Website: macys
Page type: delivery-shipping
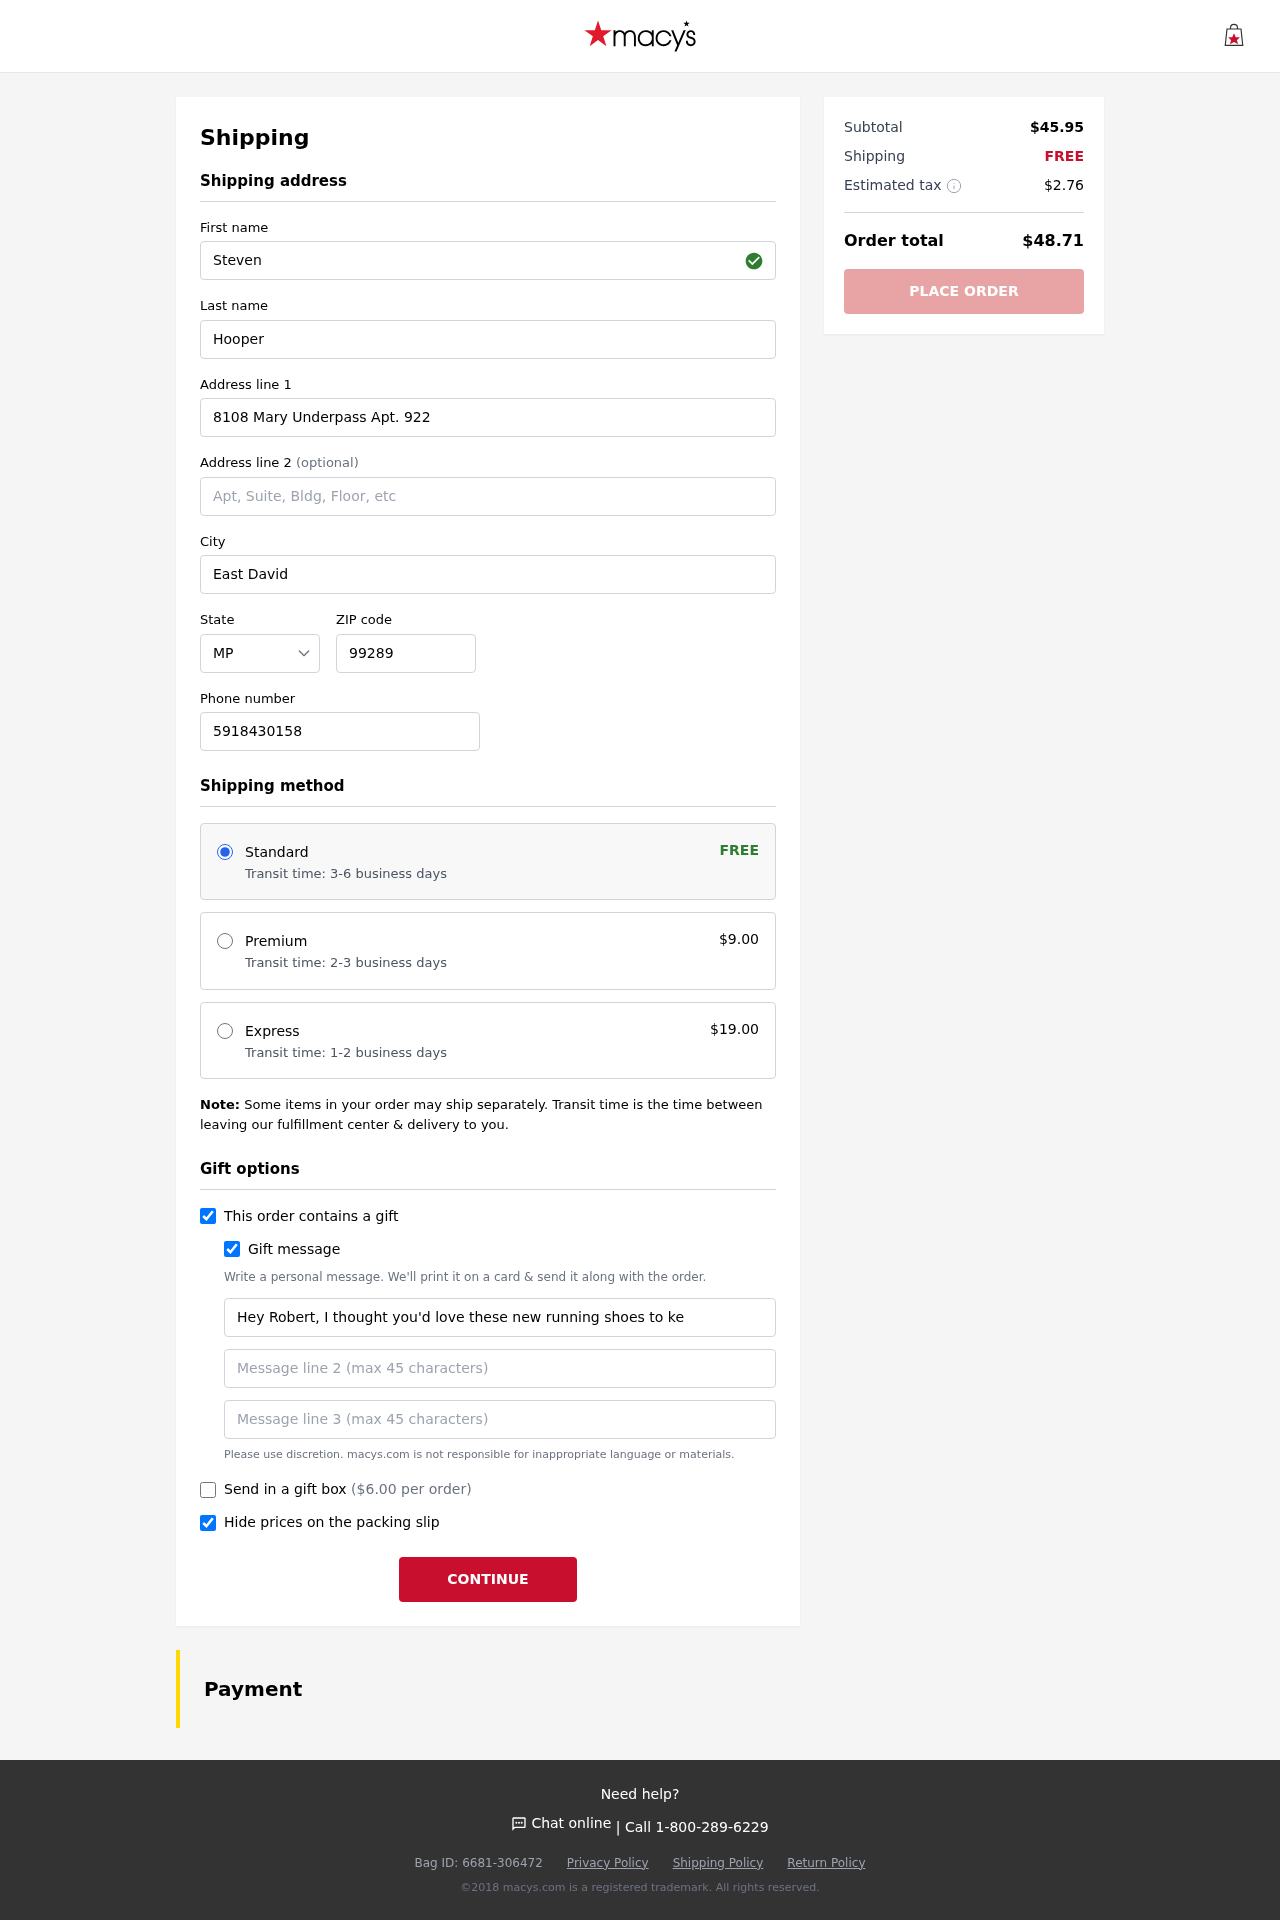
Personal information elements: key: PII_STATE_ABBR
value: MP
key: PII_FIRSTNAME
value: Steven
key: PII_LASTNAME
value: Hooper
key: PII_STREET
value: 8108 Mary Underpass Apt. 922
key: PII_CITY
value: East David
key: PII_POSTCODE
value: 99289
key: PII_PHONE
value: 5918430158
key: PII_GIFT_MESSAGE
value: Hey Robert, I thought you'd love these new running shoes to keep you moving and motivated! I know how much you enjoy hitting the trails, and I can’t wait to see where they take you next. Enjoy every step!  Steven
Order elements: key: ORDER_SHIPPING_STANDARD
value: Transit time: 3-6 business days
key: ORDER_SHIPPING_COST
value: FREE
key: ORDER_SHIPPING_PREMIUM
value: Transit time: 2-3 business days
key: ORDER_SHIPPING_PREMIUM_PRICE
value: $9.00
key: ORDER_SHIPPING_EXPRESS
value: Transit time: 1-2 business days
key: ORDER_SHIPPING_EXPRESS_PRICE
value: $19.00
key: ORDER_GIFT_BOX_PRICE
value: ($6.00 per order)
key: ORDER_SUBTOTAL
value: $45.95
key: ORDER_SHIPPING_COST2
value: FREE
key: ORDER_TAX
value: $2.76
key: ORDER_TOTAL
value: $48.71